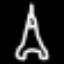
Label: The Eiffel Tower